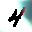
Label: 4